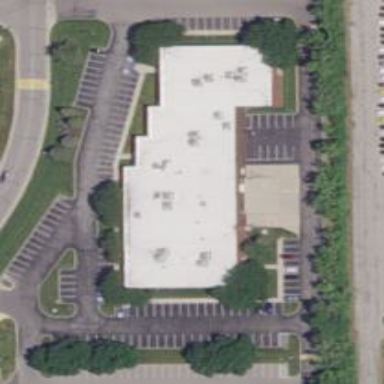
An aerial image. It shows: Office building.